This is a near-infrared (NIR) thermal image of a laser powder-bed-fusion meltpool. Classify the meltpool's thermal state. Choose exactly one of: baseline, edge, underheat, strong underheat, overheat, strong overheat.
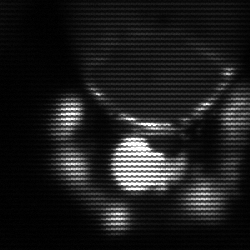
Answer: edge